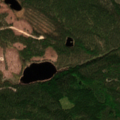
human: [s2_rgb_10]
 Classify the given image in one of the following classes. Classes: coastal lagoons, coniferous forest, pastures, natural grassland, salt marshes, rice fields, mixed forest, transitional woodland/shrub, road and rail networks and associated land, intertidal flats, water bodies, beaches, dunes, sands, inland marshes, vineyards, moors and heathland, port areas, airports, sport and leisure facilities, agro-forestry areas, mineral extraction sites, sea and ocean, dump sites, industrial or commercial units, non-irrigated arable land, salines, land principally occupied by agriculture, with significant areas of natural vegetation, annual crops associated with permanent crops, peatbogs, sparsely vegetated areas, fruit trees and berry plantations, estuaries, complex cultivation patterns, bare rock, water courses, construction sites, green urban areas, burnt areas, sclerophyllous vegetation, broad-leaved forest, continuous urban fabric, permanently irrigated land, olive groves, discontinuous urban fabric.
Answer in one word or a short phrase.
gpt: coniferous forest, transitional woodland/shrub